Question:
Look at the very first column of the attached picture - I need a way to store pairs in Java in an array, but sometimes I have to store 2(at most) pairs at the same position. I've been thinking of making an array of arraylist but this seems a bit too much for me, could you be so kind to suggest me something more easy to implement?
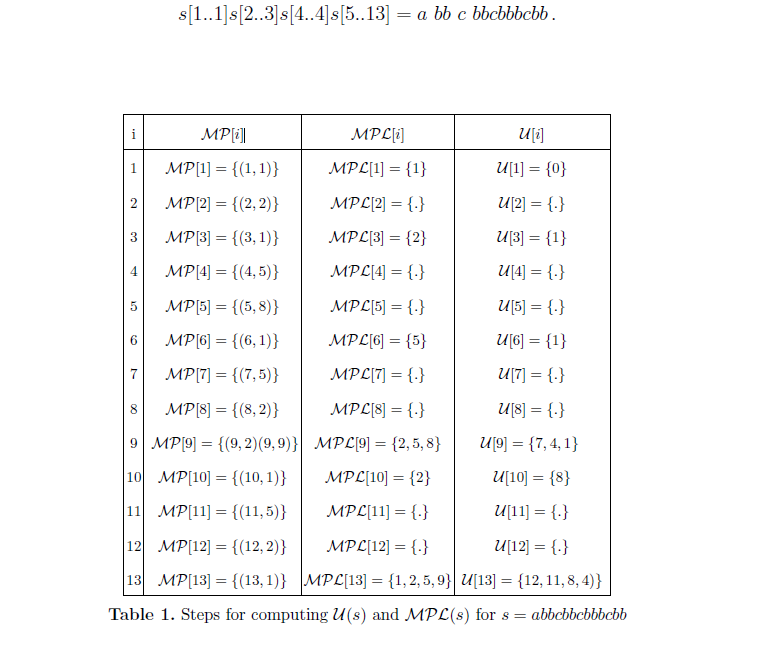
Answer: Probably the two simplest options would be an array of arrays or even two arrays depending on how you will need to manage your data.
Additionally, you can use a Pair class for modeling your pairs.